Question: There is a sprite (paper plane) that "flows in the air". I'd like make a path that follows after (look below) but it should be static(not moving together with paper plane, just appearing after it). I supposed just to make a long sprite with the path, but in this way it would move too, and it's not so nice. Also, it should dissapear at the same time as sprite. (cocos2d-iphone 3.0)
How can I implement it?

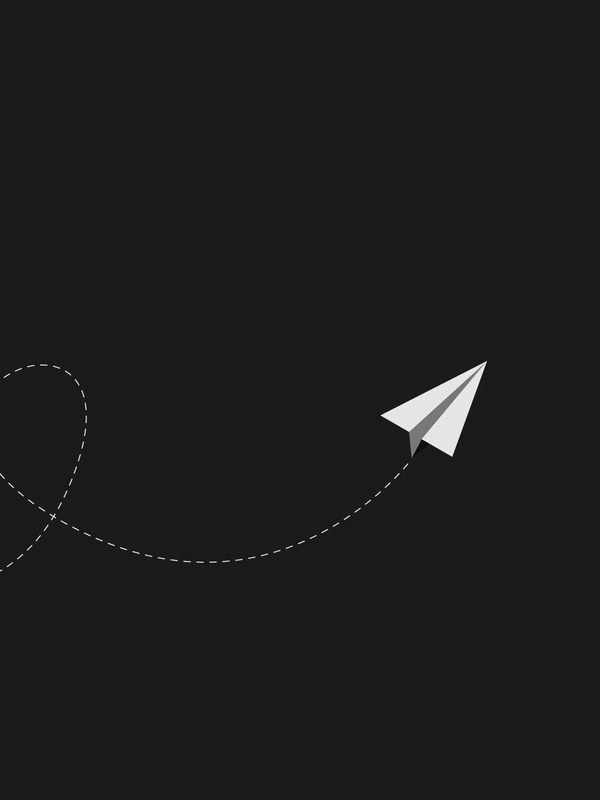
Answer: What you could do is schedule an update method that runs every second (or faster) that checks the plane's center and adds a small line underneath the plane's center position.
You also store the new sprite in an array and when the plane disappears from the screen you loop through the array and remove each sprite from the screen.
Hope that helps